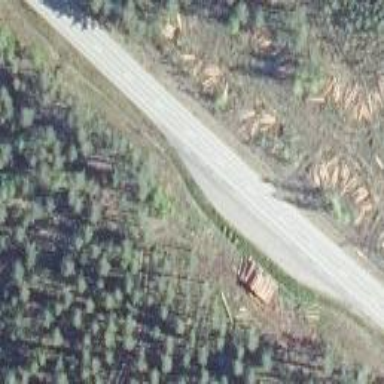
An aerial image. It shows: Rest area along the road.